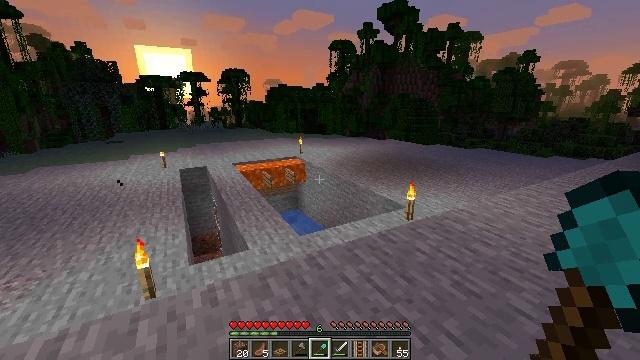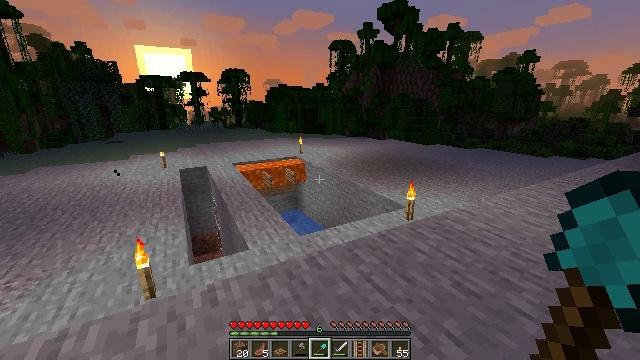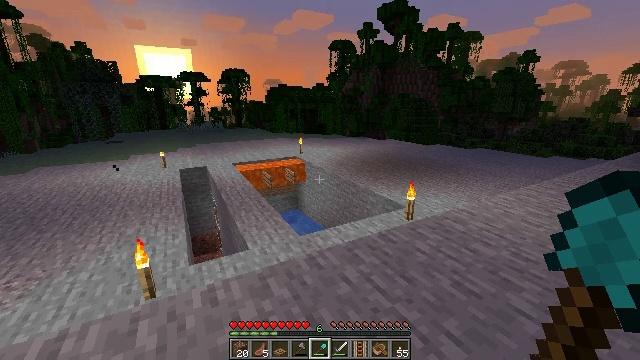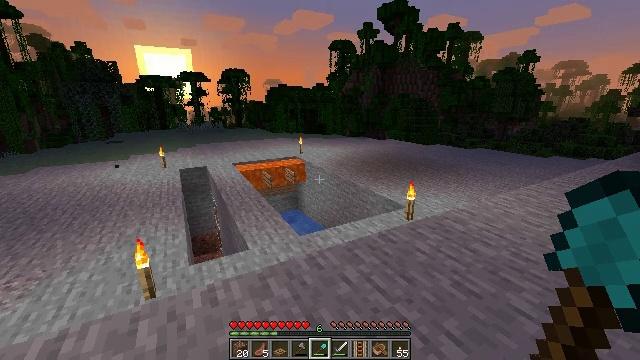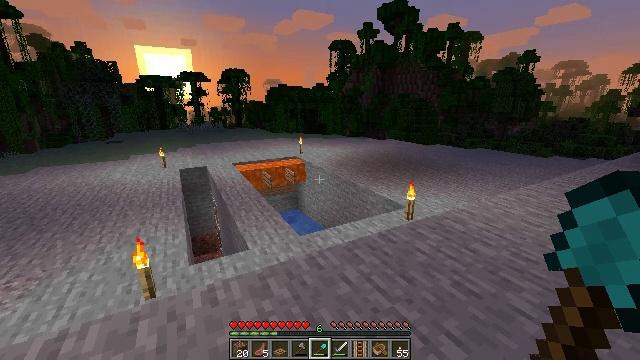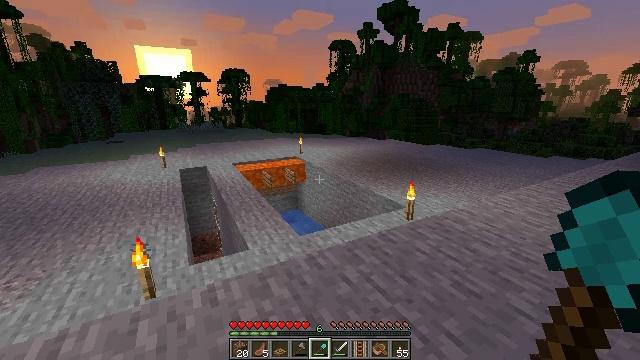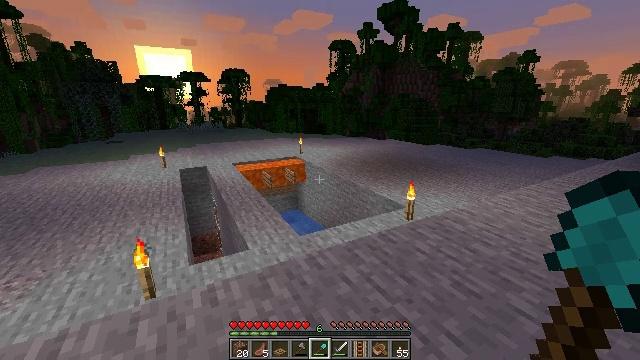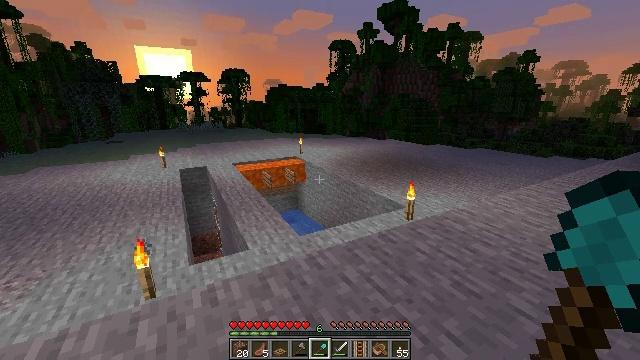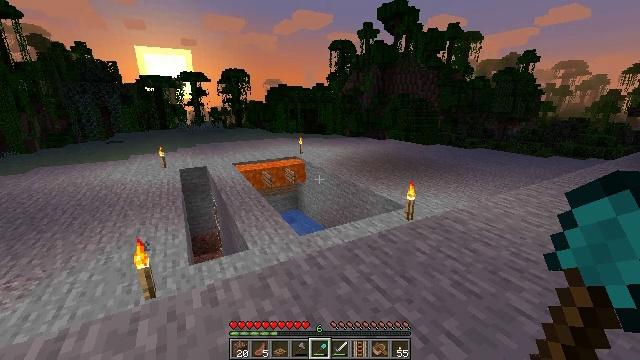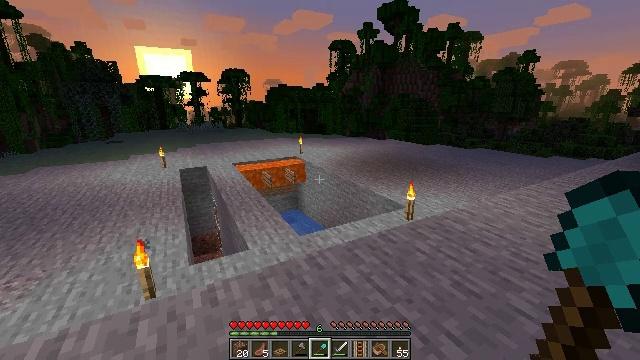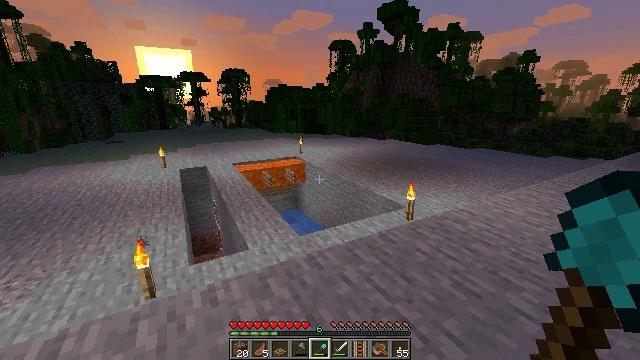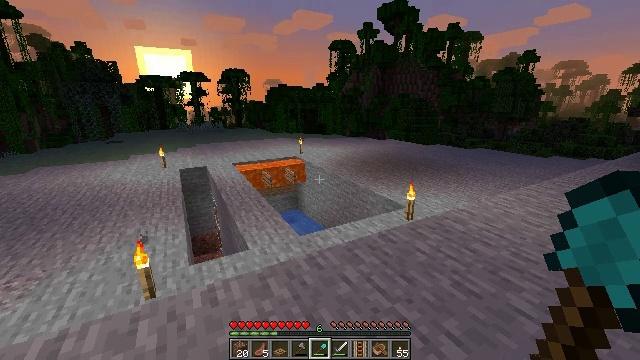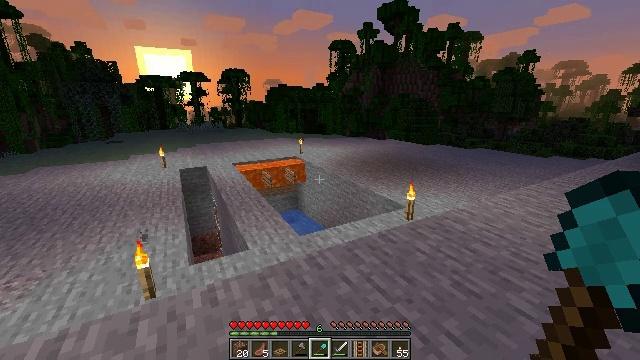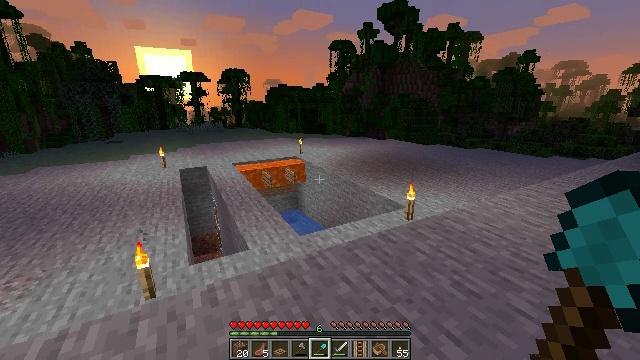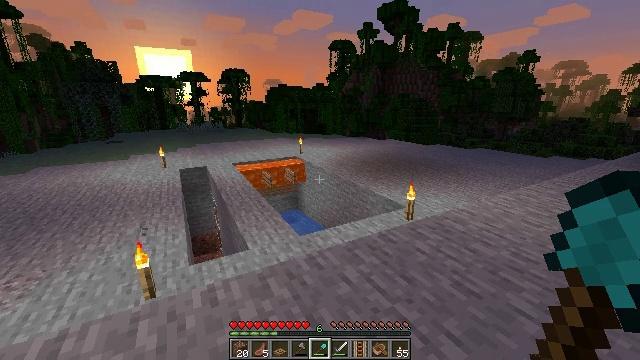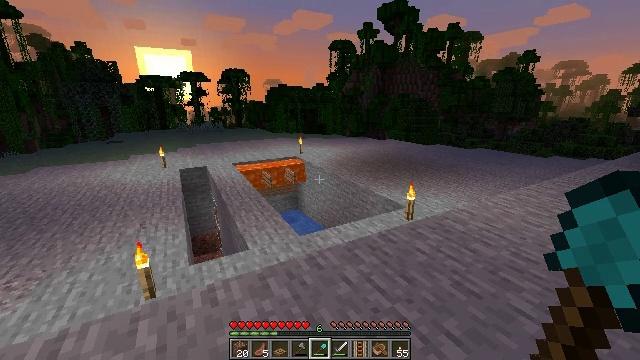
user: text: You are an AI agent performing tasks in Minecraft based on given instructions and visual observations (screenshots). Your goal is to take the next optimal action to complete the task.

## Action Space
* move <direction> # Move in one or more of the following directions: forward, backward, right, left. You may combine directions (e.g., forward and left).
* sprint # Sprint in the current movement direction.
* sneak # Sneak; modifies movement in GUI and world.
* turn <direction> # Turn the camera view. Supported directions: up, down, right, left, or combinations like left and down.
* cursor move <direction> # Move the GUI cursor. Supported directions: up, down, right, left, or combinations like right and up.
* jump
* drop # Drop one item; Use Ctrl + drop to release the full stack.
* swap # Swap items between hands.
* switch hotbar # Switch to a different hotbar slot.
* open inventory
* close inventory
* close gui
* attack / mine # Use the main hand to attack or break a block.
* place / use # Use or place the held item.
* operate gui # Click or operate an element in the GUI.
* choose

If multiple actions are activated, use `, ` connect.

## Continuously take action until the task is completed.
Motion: motion action
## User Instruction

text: Gather poppy from the ground.
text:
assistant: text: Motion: no_op
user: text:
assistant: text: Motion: no_op
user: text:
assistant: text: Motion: no_op
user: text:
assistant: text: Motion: no_op
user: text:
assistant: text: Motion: no_op
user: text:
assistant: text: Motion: no_op
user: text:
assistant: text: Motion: no_op
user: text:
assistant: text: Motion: no_op
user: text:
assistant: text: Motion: no_op
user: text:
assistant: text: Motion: no_op
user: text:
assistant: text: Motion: no_op
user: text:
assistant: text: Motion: no_op
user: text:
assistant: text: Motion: no_op
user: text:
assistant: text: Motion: no_op
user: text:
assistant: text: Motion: no_op
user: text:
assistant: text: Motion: no_op
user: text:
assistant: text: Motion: no_op
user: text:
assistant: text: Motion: no_op
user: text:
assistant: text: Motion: no_op
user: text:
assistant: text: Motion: no_op
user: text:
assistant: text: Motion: no_op
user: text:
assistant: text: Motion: no_op
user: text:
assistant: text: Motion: no_op
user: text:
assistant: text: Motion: no_op
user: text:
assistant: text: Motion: no_op
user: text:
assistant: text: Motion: no_op
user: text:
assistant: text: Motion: no_op
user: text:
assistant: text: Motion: no_op
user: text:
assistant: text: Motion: no_op
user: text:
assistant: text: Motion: no_op